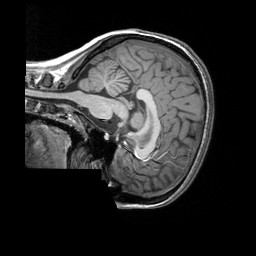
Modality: T1w
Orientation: sagittal
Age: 19
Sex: female
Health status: healthy
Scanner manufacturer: siemens
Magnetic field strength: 3 T
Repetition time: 2.3 s
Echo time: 0.00303 s